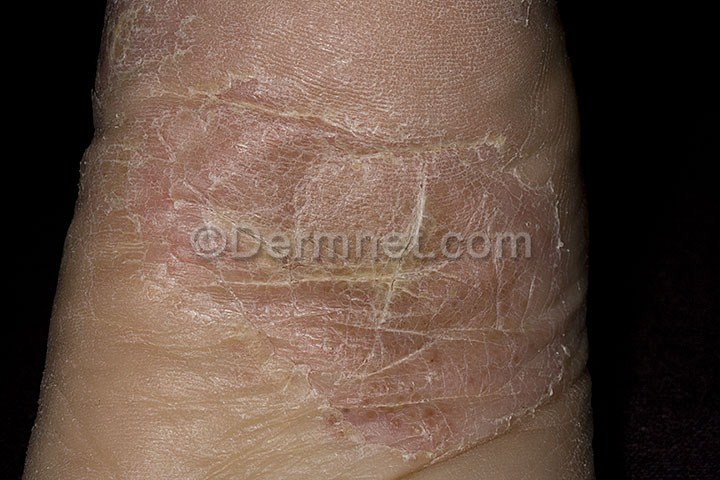
Disease: Psoriasis pictures Lichen Planus and related diseases